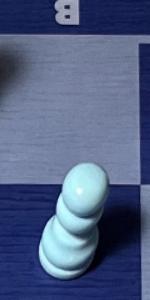
Label: Pawn_White